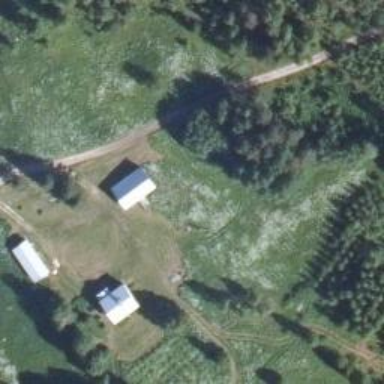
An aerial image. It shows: Farmyard area.